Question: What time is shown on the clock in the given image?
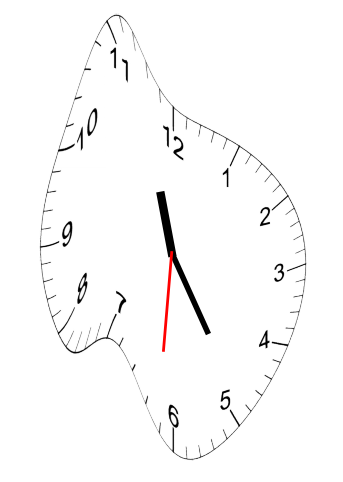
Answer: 11:24:31